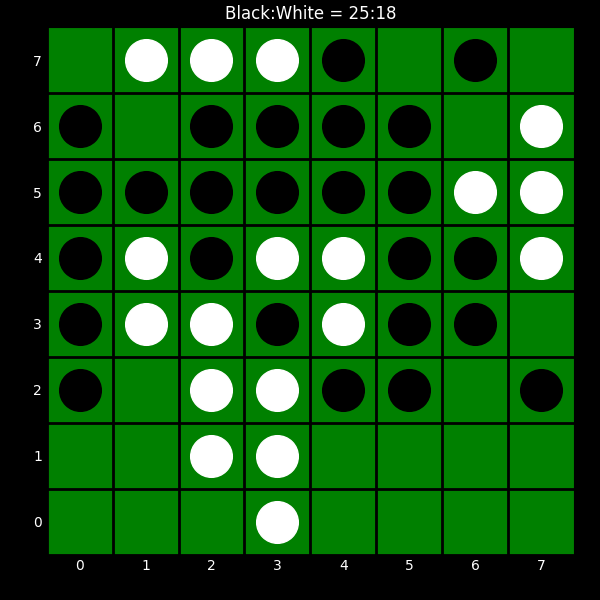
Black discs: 25
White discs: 18